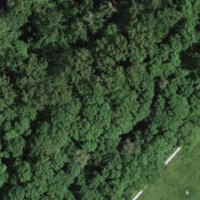
EUNIS habitat code: 44
Species observed at this site:
Parus major
Cyanistes caeruleus